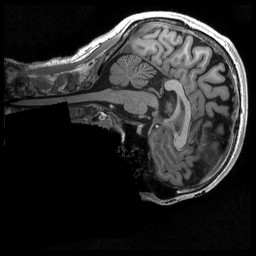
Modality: T1w
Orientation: sagittal
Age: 25
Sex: male
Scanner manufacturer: siemens
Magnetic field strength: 3 T
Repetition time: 2.3 s
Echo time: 0.00298 s